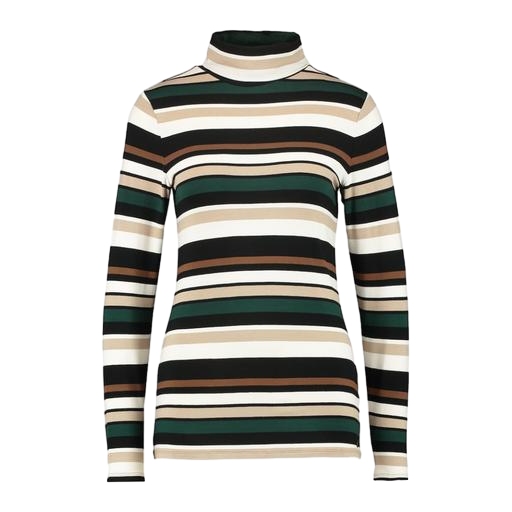
multicolor petite ellie turtle neck jersey top, black striped polo neck top, high-neck top, white background